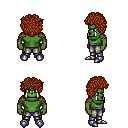
a pixel art fantasy rpg character, male body template, orc, green skin, leather shoulder armor, metal pants, brunette curly afro hairstyle, metal boots, four views (front, back, left, right), 2x2 character sprite sheet, small pixel art, hard edges, no anti-aliasing